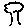
Label: tree